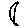
Label: moon